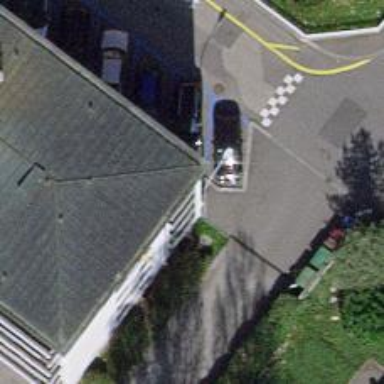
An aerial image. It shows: Post box is visible.